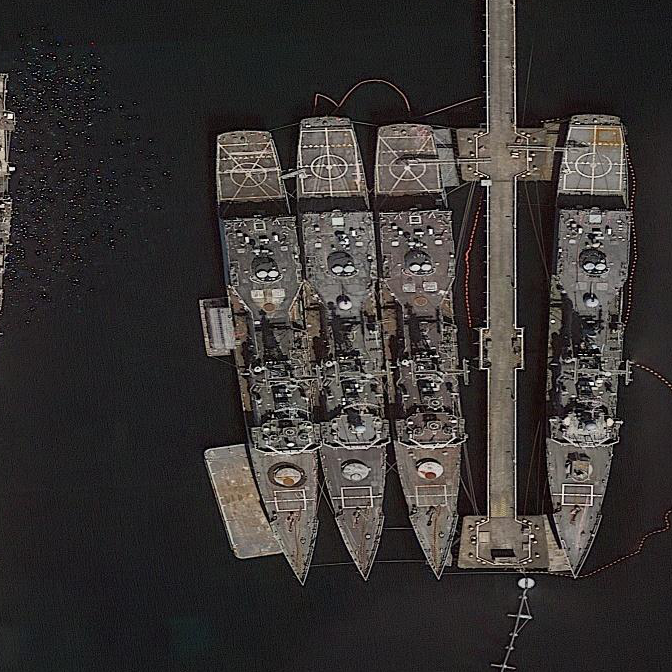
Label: cruiser